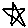
Label: star